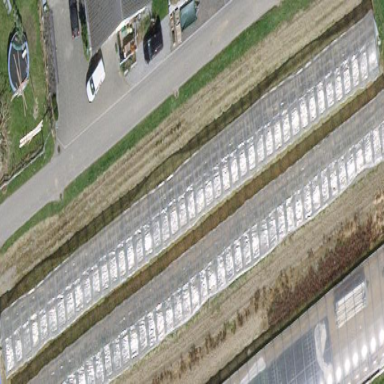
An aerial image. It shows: Greenhouse.